Interaction volume radius: 10 \u00c5
Interaction volume height: 25 \u00c5
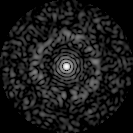
Disorder parameter: 0.8346